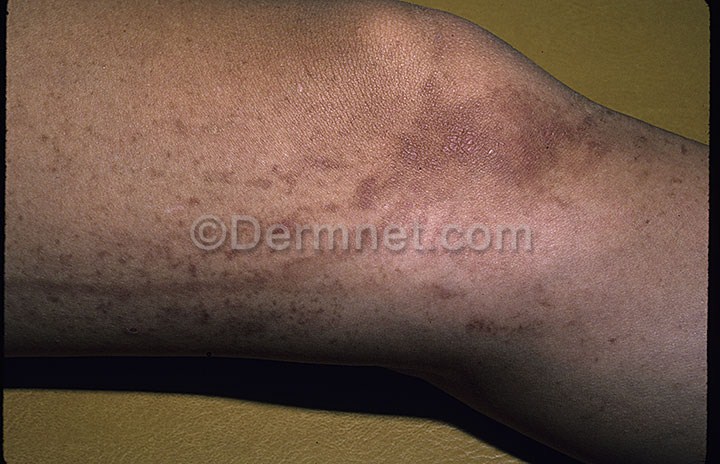
Disease: Light Diseases and Disorders of Pigmentation